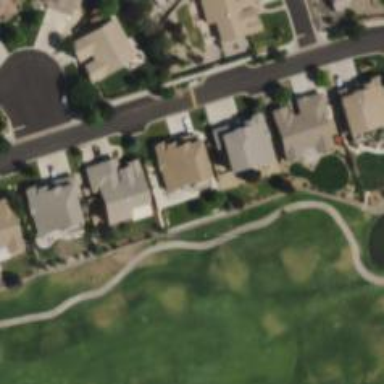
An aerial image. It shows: Service road designated as golf cart path.